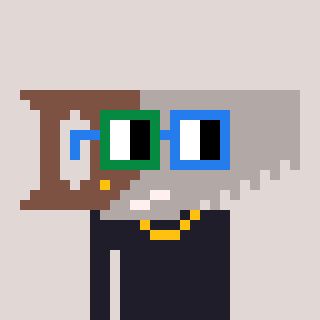
a pixel art character with square green and blue glasses, a saw-shaped head and a grayscale-colored body on a warm background